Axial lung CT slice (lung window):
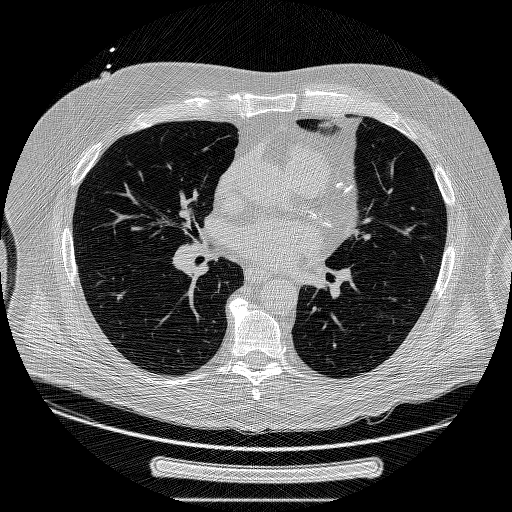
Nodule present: no